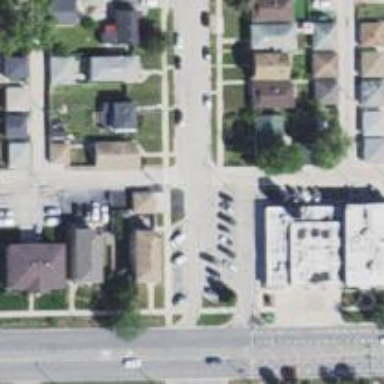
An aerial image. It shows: Alley classified as service road.